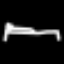
Label: bed